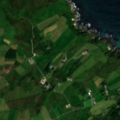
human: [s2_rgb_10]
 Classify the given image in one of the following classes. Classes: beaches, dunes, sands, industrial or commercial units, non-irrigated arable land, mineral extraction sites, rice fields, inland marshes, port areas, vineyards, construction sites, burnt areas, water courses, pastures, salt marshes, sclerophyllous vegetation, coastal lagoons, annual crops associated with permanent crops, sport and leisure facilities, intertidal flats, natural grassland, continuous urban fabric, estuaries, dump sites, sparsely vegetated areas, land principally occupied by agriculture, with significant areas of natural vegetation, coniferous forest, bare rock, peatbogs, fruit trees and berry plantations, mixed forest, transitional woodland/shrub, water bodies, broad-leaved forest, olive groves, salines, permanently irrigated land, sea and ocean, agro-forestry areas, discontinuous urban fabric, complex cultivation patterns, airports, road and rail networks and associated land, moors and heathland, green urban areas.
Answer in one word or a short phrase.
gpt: pastures, moors and heathland, sea and ocean